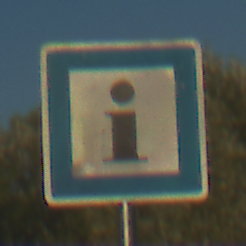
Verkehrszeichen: Informationsstelle
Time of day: SunriseSunset
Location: Outdoor (RoadRail)
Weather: Clear
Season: NotSpecified
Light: Natural